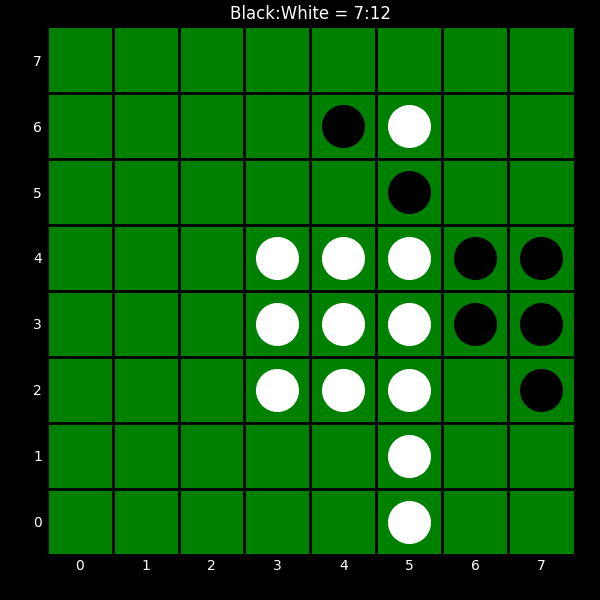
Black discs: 7
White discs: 12